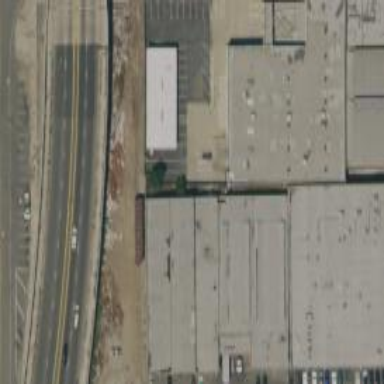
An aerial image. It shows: Warehouse.